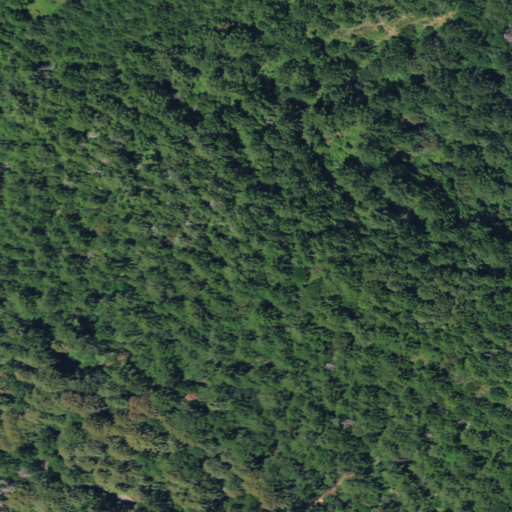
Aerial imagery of mountain in California named Mount Ellen containing evergreen forest, open development, and mixed forest